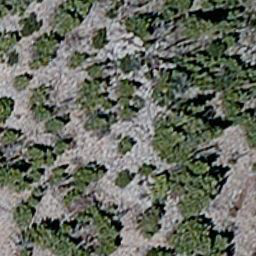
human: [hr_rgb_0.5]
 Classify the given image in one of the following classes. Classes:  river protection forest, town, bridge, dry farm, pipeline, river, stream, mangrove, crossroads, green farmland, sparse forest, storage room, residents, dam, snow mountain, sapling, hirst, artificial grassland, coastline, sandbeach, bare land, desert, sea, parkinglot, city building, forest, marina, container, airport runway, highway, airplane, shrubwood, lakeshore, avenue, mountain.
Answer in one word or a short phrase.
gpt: sparse forest